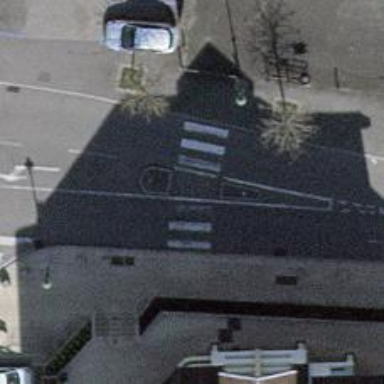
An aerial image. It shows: Uncontrolled zebra crossing with central island.